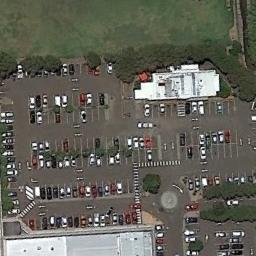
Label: parking_lot